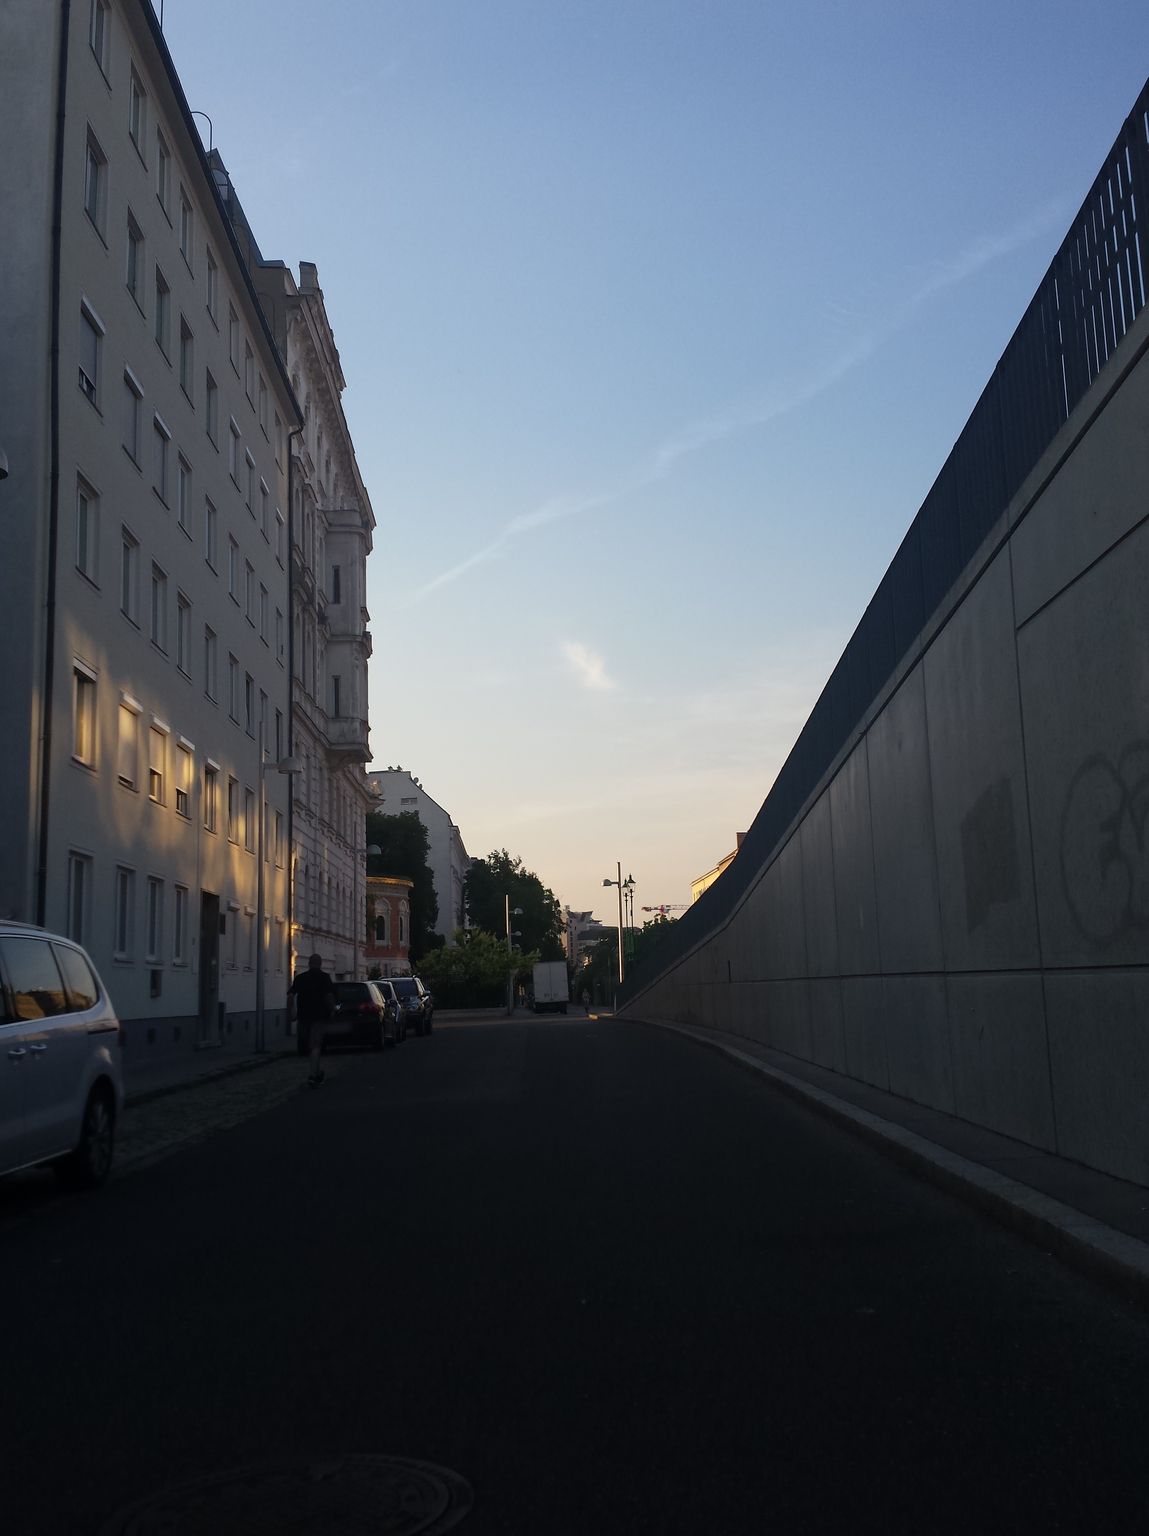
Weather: clear
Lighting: dusk/dawn
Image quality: good
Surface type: driving surface
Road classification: residential, path
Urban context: urban centre
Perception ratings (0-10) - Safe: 6.52, Lively: 7.62, Beautiful: 7.4, Boring: 2.79, Depressing: 1.2, Wealthy: 8.37